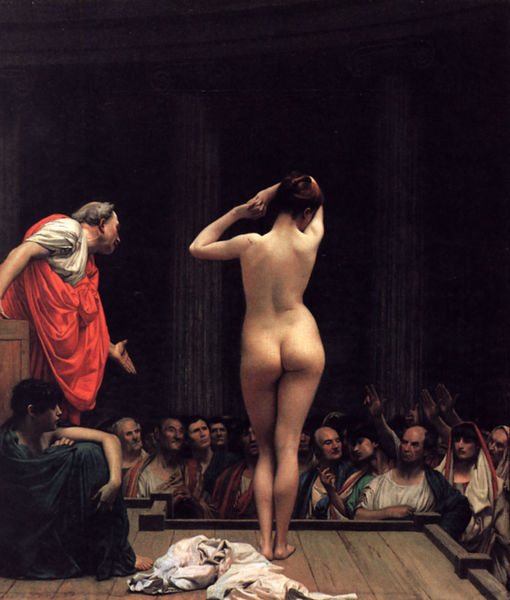
Titel: Ein römischer Sklavenmarkt
Künstler: Jean-Léon Gérôme
Institution: Baltimore, The Walters Art Gallery
Schlagwörter: akt, blau, gemälde, kopf, mann, nackt, grün, frau, grau, haar, holz, köpfe, rücken, säulen, weiss, dame, rot, tuch, arme, kleidung, gewand, mantel, pose, bühne, publikum, zuschauer, weiblich, podest, junge, entblößt, foto, posieren, nackte frau, hockend, volksmenge, wahl, po, #blau, w<ahl, weibliche aktfigur